Question: i want to create Flip vertical animation in my application but all of my found document are flip horizontal and i can not find any document about flip vertical by xml or java class

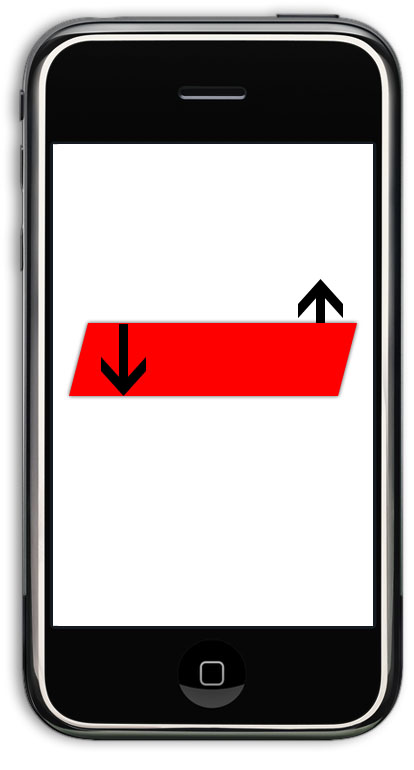
Answer: You can achieve this by putting two views of the same size one below the other and use the ViewPropertyAnimator like this:
'''
firstView.animate().rotationX(90).setDuration(200).setListener(new AnimatorListenerAdapter() {
@Override
public void onAnimationEnd(Animator animation) {
firstView.setVisibility(View.GONE);
secondView.setRotationX(-90);
secondView.setVisibility(View.VISIBLE);
secondView.animate().rotationX(0).setDuration(200).setListener(null);
}
});
'''
The first view is visible when starts, and the second one, obviously it's invisible.